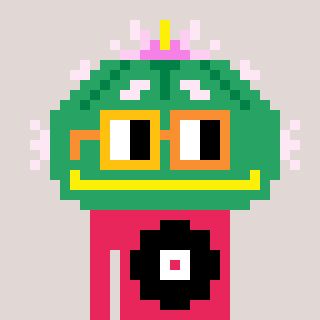
a pixel art character with square yellow and orange glasses, a peyote-shaped head and a redpinkish-colored body on a warm background